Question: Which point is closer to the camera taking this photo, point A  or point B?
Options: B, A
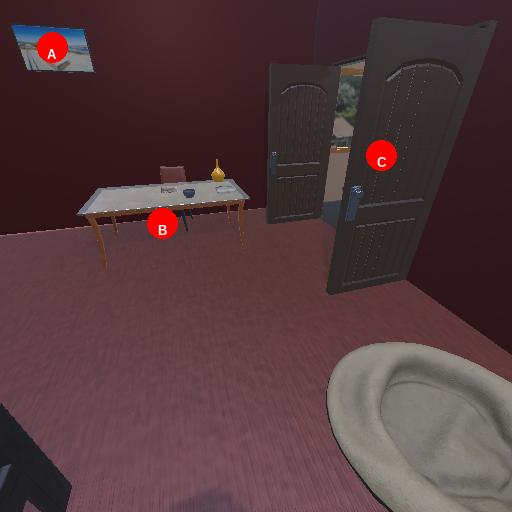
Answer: B